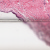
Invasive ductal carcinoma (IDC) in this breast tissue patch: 0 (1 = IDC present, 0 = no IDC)